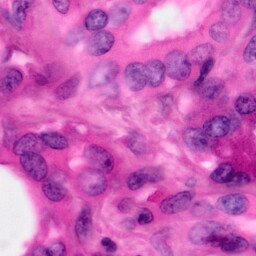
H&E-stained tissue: Pancreatic